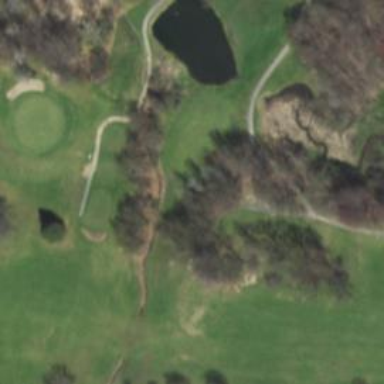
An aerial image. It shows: Grass area designated as golf tee.